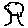
Label: tree